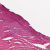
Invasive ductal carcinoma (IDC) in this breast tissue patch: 0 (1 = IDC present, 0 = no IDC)